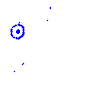
Particle: pion